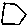
Label: hexagon